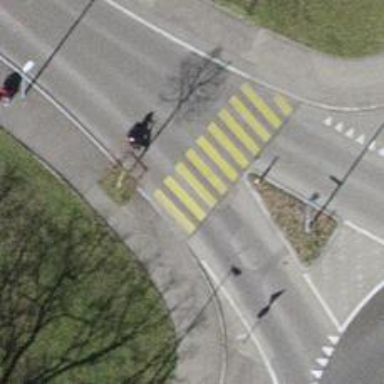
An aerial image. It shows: Uncontrolled zebra crossing with notable zebra markings.